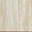
Piece: xx